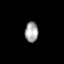
Tissue: skin
Cell type: Others
Senescence score: 0.7161
Nuclear area (px): 265
Mean DAPI intensity: 162.03